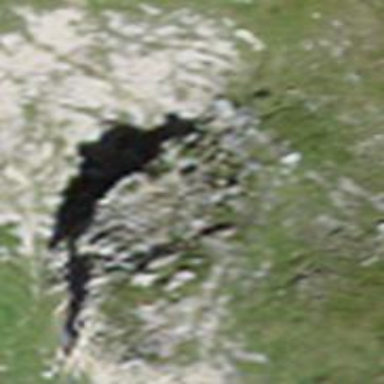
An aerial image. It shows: Natural cliff.